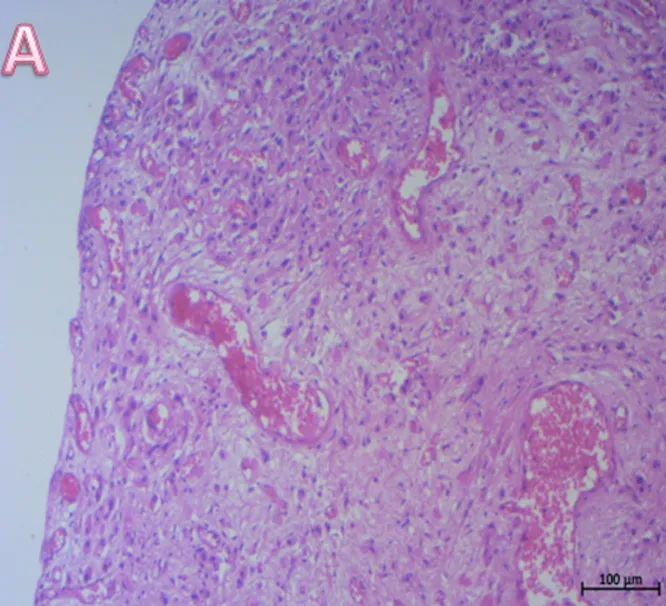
Histological examination of bladder biopsies. . (A) Diffuse infiltration of the bladder mucosa by poorly cohesive neoplastic cells (HE x 100).
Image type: pathology (h&e)